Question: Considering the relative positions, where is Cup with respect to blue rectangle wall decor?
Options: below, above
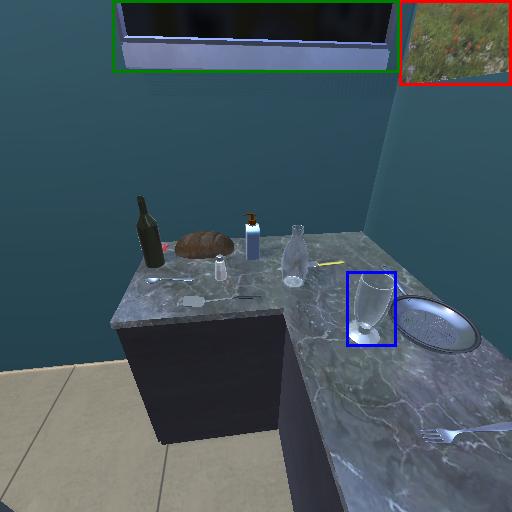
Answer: below